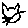
Label: cat